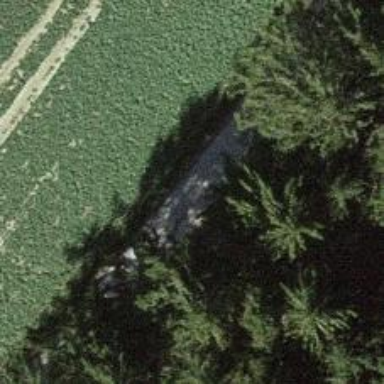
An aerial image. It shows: Concrete track with grade 1 standard.